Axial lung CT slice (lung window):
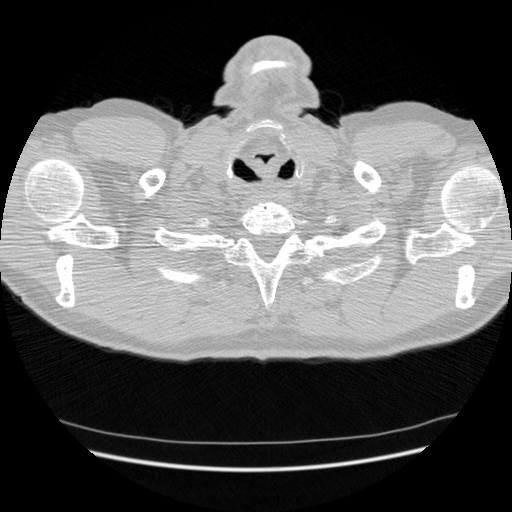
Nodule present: no